Question: When I create an HTML document on my computer with the following code:
'''
<html>
<head>
<script>
function newDoc() {
window.location.assign("http://www.yahoo.com")
}
</script>
</head>
<body>
<input type="button" value="Go to Yahoo!" onclick="newDoc()">
</body>
</html>
'''
and try to run it by clicking on it, everything goes just fine - the JS code in the file gets properly executed: the document opens up in my default browser, and when I click on "Go to Yahoo!" button, the Yahoo page gets opened.
But when I create a small "load.js" file with the following content:
'''
function newDoc() {
window.location.assign("http://www.w3schools.com")
}
newDoc()
'''
and try running it by clicking on it nothing happens. And I get this message:

What am I doing wrong?
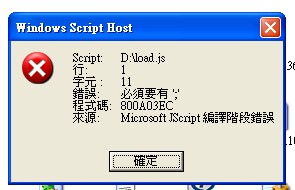
Answer: Your JS file is being blocked by your browser's security settings as you are running on your local machine.
You either need to run the code under a web server or lower the security settings of the browser (not recommended). If you're running under windows, you can install IIS quite easily. Google for '[windows version] install IIS'.
Finally, never use W3Schools sites. They are full of incorrect information.